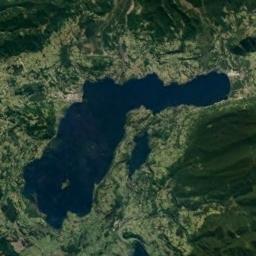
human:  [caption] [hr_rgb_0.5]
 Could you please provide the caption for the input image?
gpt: There are many trees around the lake .

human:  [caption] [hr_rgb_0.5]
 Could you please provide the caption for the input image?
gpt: The lake is dark green .

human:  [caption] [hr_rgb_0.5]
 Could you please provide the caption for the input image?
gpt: There is an irregular blue lake on the ground with green vegetation, And there are some small lakes next to it .

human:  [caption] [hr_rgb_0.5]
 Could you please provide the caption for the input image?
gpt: A big lake and a small lake lie in a mountainous area and the water is dark blue .

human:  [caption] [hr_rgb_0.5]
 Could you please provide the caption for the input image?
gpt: There are green meadows around the lakes .